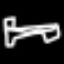
Label: bed